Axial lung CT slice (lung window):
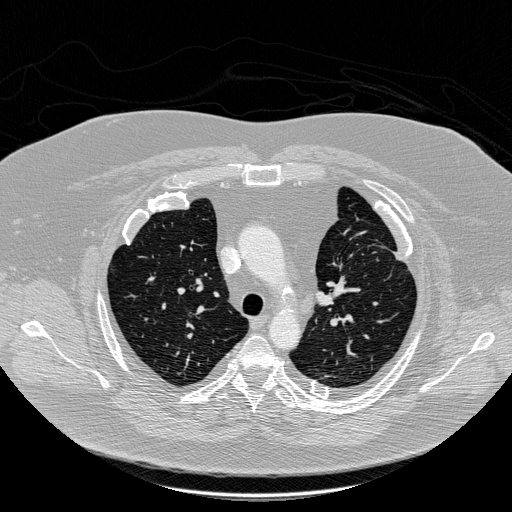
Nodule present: no